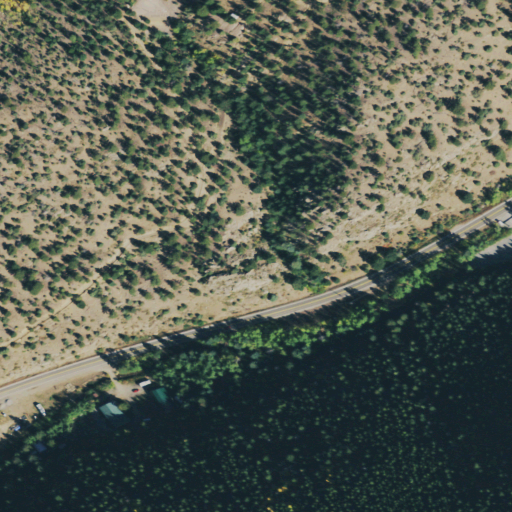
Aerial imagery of valley in Colorado named Golden Glen Gulch containing evergreen forest, shrub, open development, low intensity development, and woody wetlands